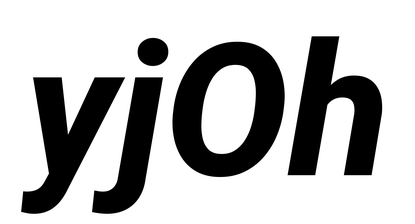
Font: Roboto-Italic_ExtraBold_Italic